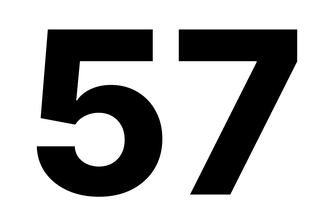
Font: Inter_ExtraBold